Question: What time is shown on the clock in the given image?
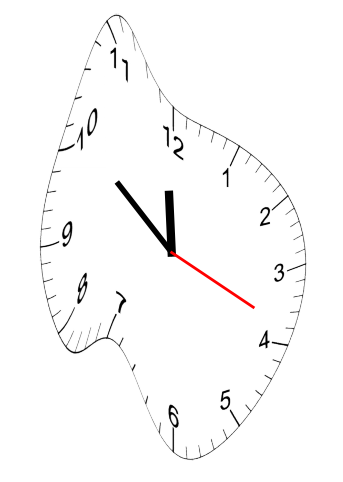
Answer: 11:51:19